Chest X-ray:
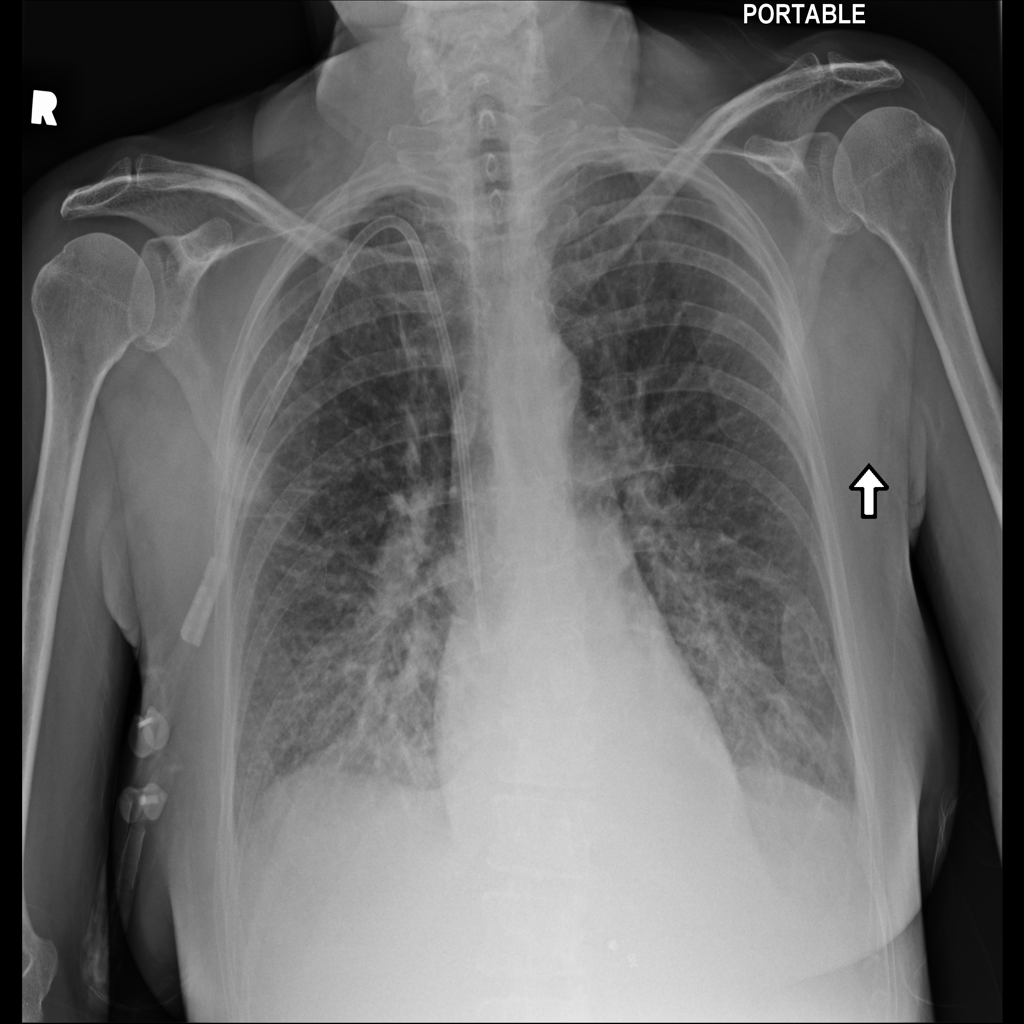
Findings: Consolidation, Effusion
No abnormal finding: no